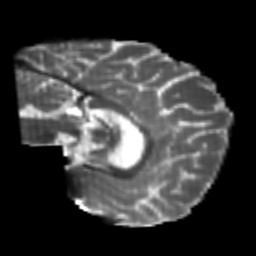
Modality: T2w
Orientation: sagittal
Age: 21
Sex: female
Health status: healthy
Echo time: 0.074 s